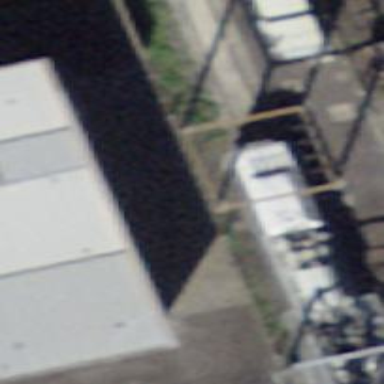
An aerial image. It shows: Fenced traction substation.